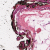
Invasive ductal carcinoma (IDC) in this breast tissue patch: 0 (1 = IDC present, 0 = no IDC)